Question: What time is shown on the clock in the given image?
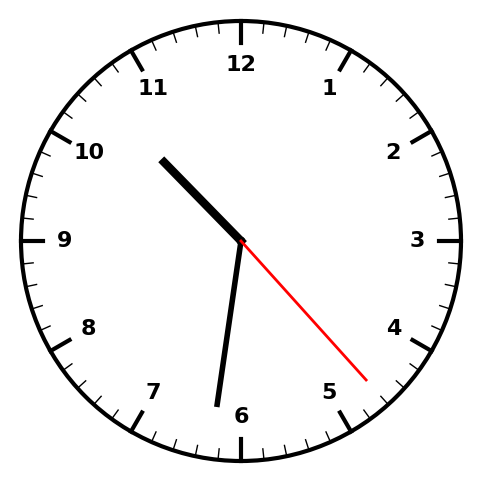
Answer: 10:31:23